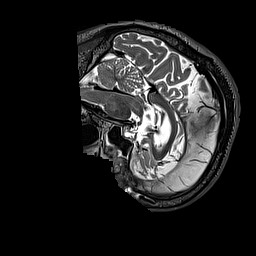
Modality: T2w
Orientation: sagittal
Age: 74
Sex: male
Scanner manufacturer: siemens
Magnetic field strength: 3 T
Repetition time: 3.2 s
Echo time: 0.567 s